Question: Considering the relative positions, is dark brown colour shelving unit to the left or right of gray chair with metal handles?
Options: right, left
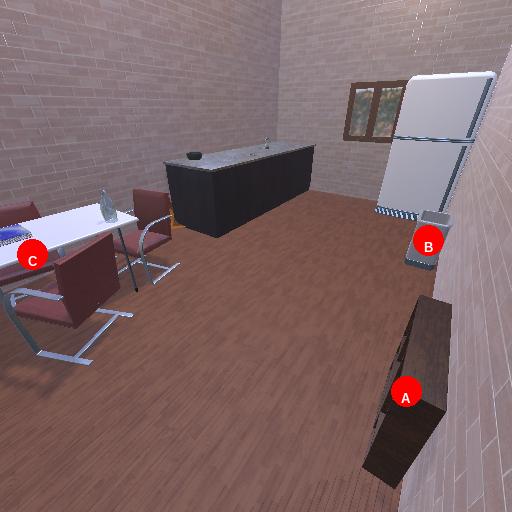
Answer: right